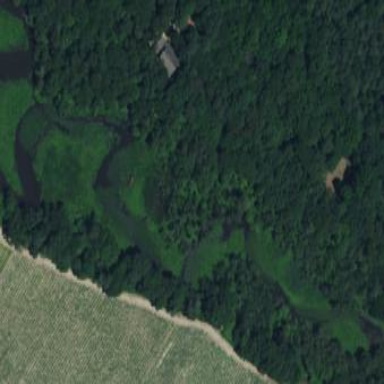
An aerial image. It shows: Marshy wetland area.